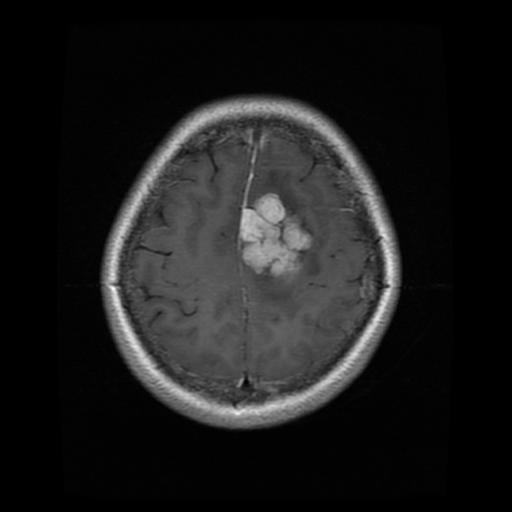
Label: meningioma